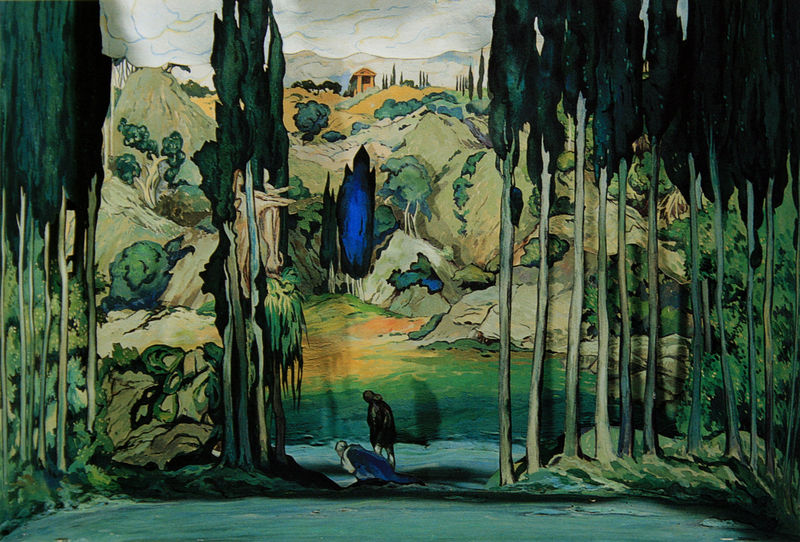
Titel: Bühnenmodell für Akt I im Ballett "Daphnis et Chloé"
Künstler: Léon Bakst
Standort: Monte Carlo
Institution: Société des Bains de Mer
Schlagwörter: berg, blau, himmel, mann, schatten, wasser, weiß, wolken, bäume, gelb, grün, landschaft, menschen, ocker, see, ufer, frau, licht, schwarz, gebäude, haus, beige, symbolismus, trauer, hügel, natur, pappeln, spiegelung, personen, bühne, wald, zypressen, düster, berge, bühnenbild, jugendstil, tempel, verzerrt